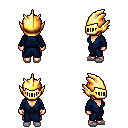
a pixel art fantasy rpg character, female body template, human, light skin, blue robe, metal pants, brown short mohawk hairstyle, gold helm, white slippers, four views (front, back, left, right), 2x2 character sprite sheet, small pixel art, hard edges, no anti-aliasing